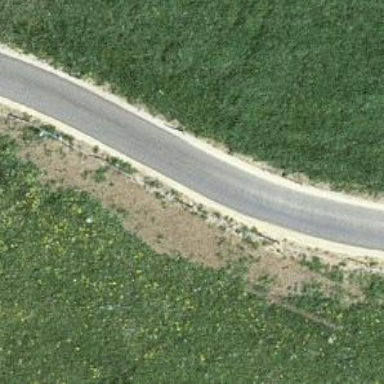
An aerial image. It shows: Unclassified road with paved surface.